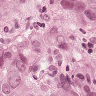
Metastatic tissue present: yes